Question: This is a diagram of a Rubik's Cube. Given an initial state (above), you can perform the standard 18 operations to find the minimum number of moves required to get the Rubik's Cube to the given state (below). We disregard isomorphism; we only ensure that the transformation is valid within the current view.
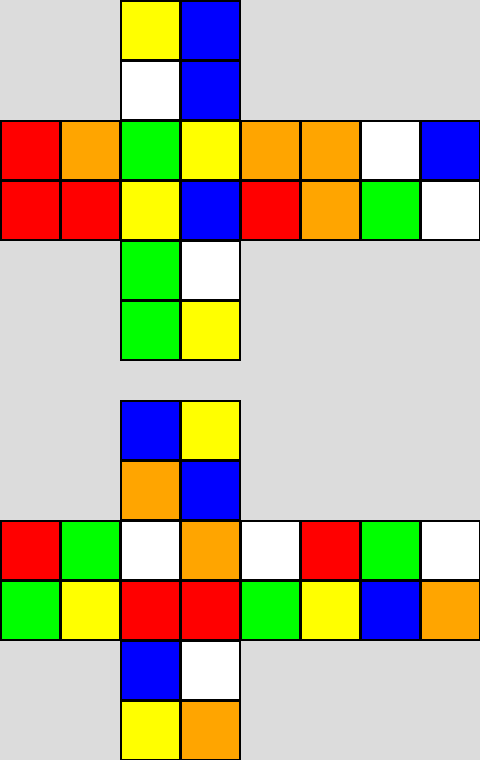
Answer: 4